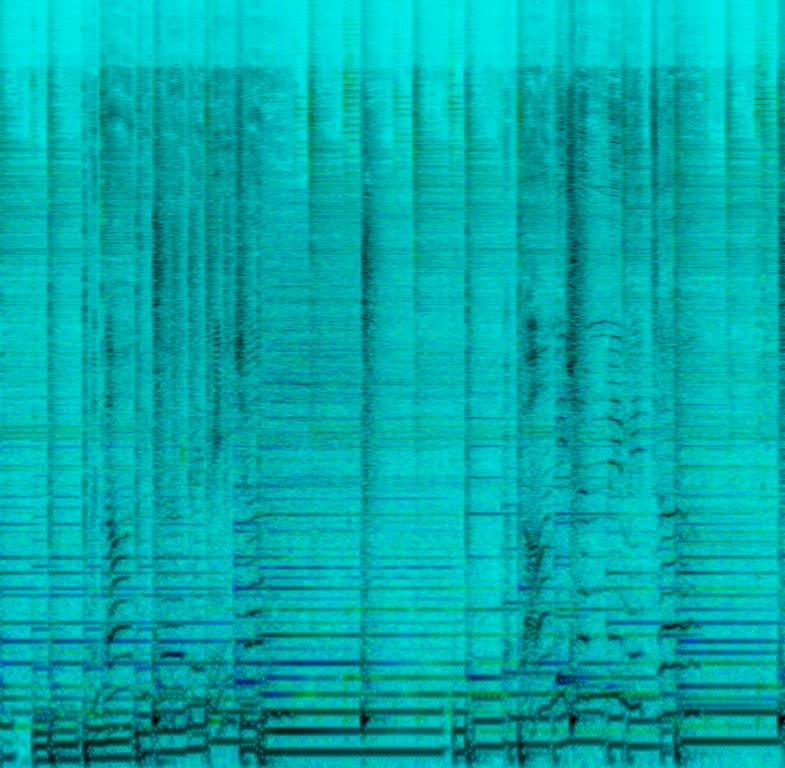
This is an acoustic indie rock piece. There is a male vocalist singing gently in the Thai language. An acoustic guitar plays the main tune while a bass guitar is in the background. There is a piano that starts out by supporting the melody, but then wanders towards off-key notes, creating an air of conflict. The atmosphere is melancholic. This piece can be used in the soundtrack of a drama movie/TV show that takes place in Thailand.